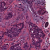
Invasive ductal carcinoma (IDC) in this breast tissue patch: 1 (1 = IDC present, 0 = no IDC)